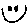
Label: smiley face